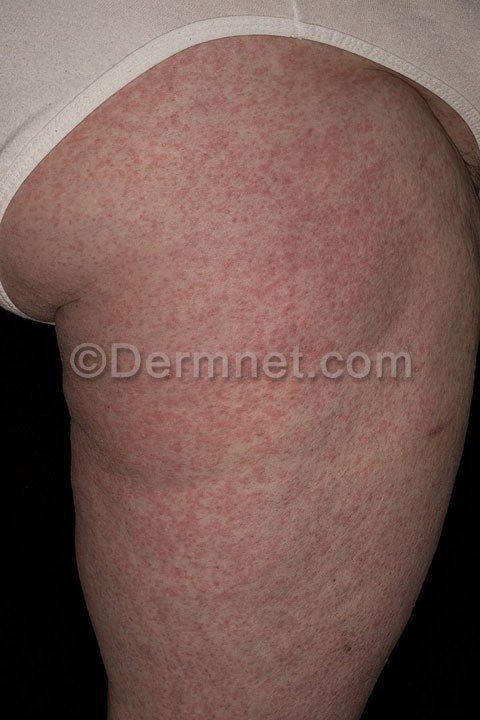
Disease: Exanthems and Drug Eruptions